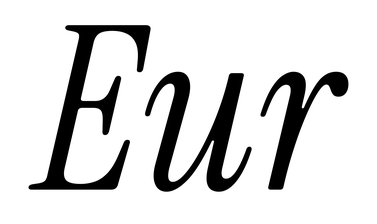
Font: InstrumentSerif-Italic